Field crop: tomato
Growth stage: 1
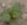
Species: solanum